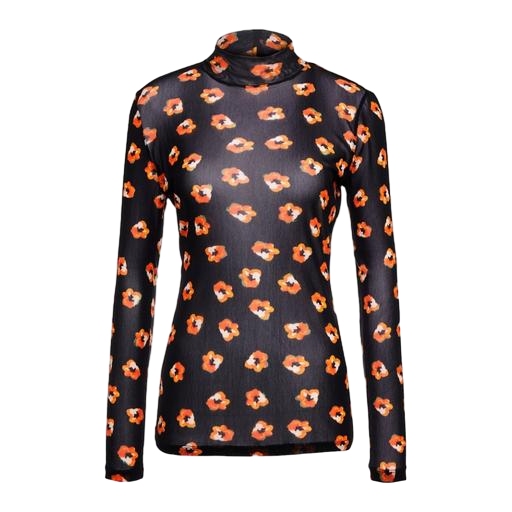
black petite printed mock-neck top only macy, high-neck top, orange fwrd exclusive top, white background